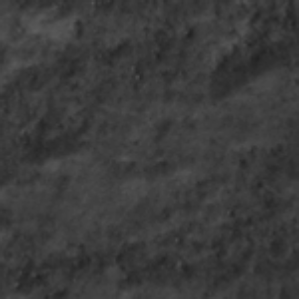
Label: frost